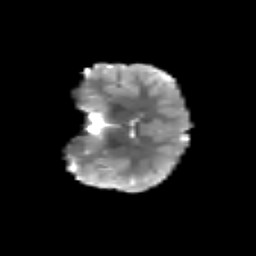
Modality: T2w
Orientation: coronal
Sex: female
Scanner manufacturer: siemens
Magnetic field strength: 3 T
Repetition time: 5 s
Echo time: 0.071 s